Field crop: tomato
Growth stage: 1
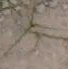
Species: cyperus